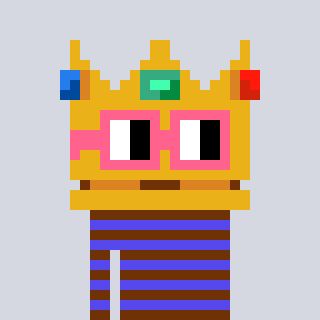
a pixel art character with square pink glasses, a crown-shaped head and a computerblue-colored body on a cool background